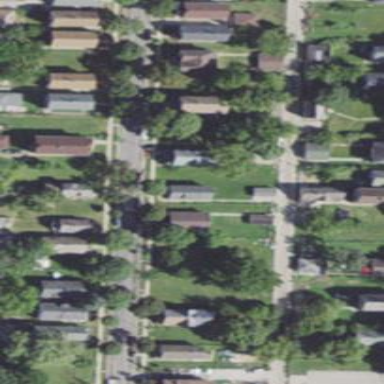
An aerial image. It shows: Sidewalk.